Question: What is best way to create a button like this?

Button contains action and description...
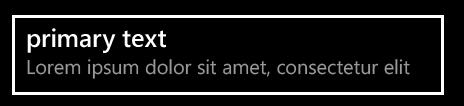
Answer: Something like this will come very close
'''
<Button HorizontalAlignment="Left" VerticalAlignment="Top" Margin="20" Background="Black">
<Button.Content>
<Border BorderThickness="3" BorderBrush="White" Margin="5">
<StackPanel>
<TextBlock FontWeight="Bold" Foreground="White" Margin="3">primary text</TextBlock>
<TextBlock Foreground="LightGray"
Margin="3">Lorem ipsum dolor sit amet</TextBlock>
</StackPanel>
</Border>
</Button.Content>
</Button>
'''
gives